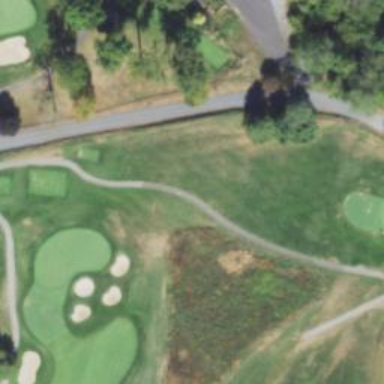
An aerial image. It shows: Path for both road and golf.